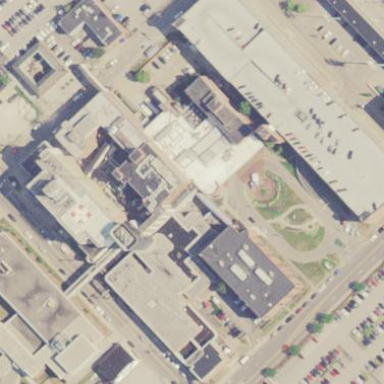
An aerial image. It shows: Hospital providing healthcare services.